Question: All,
I am trying to dynamically generate a list of checkboxes and textboxes associated with each other.
On the client side I want to dynamically enable the text boxes when the corresponding checkbox is selected.
C# code to generate the checkboxes and text boxes
'''
foreach (DataRow row in AccountsDS.Tables["Table"].Rows)
{
CheckBox c1 = new CheckBox();
c1.ID = "chk" + row["Num"];
c1.Text = row["Num"].ToString();
c1.CssClass = "AccountSelectBox";
c1.ClientIDMode = System.Web.UI.ClientIDMode.Static;
TextBox t1 = new TextBox();
t1.ID = "txt" + row["Num"];
t1.CssClass = "AccountAmountBox";
t1.Enabled = false;
t1.Width = new Unit("50px");
t1.ClientIDMode = System.Web.UI.ClientIDMode.Static;
TableRow tr = new TableRow();
TableCell tc1 = new TableCell();
TableCell tc2 = new TableCell();
TableCell tc3 = new TableCell();
TableCell tc4 = new TableCell();
TableCell tc5 = new TableCell();
tc1.Controls.Add(c1);
tc2.Controls.Add(t1);
tc3.Text = row["Num"].ToString();
tc4.Text = row["Num1"].ToString();
tc5.Text = row["Num2"].ToString();
tr.Cells.Add(tc1);
tr.Cells.Add(tc3);
tr.Cells.Add(tc4);
tr.Cells.Add(tc5);
tr.Cells.Add(tc2);
AccountsTable.Rows.Add(tr);
}
'''
Client Side script to enable textboxes
'''
$(document).ready(function () {
$(".AccountSelectBox").change(function () {
var index = 0;
$(".AccountSelectBox").each(function () {
alert($(this).attr('checked'));
});
});
});
'''
The checked always gives me "false". Is this the right way to do it? I am trying to look for all the checked fields and use their ID to enable textboxes with the same ID. (both have different prefix making them unique)
Is there a better (or simpler) way to do this?
using $(this).attr('id') also gives me 'undefined'. And trying $(this).val gives a long text of HTML which seems completely irrelevant.
Dynamically Generated HTML
'''
<table id="ContentPlaceHolder1_AccountsTable" style="width:100%;margin-top:20px; text-align:center;">
<tr>
<td><span class="AccountSelectBox"><input id="chk7617537" type="checkbox" name="ctl00$ContentPlaceHolder1$chk7617537" /><label for="chk7617537"><PHONE></label></span></td><td><PHONE></td><td>03/22/2014</td><td></td><td><input name="ctl00$ContentPlaceHolder1$txt7617537" type="text" id="txt7617537" disabled="disabled" class="aspNetDisabled AccountAmountBox" style="width:50px;" /></td>
</tr><tr>
<td><span class="AccountSelectBox"><input id="chk7685249" type="checkbox" name="ctl00$ContentPlaceHolder1$chk7685249" /><label for="chk7685249"><PHONE></label></span></td><td><PHONE></td><td>04/23/2014</td><td></td><td><input name="ctl00$ContentPlaceHolder1$txt7685249" type="text" id="txt7685249" disabled="disabled" class="aspNetDisabled AccountAmountBox" style="width:50px;" /></td>
</tr><tr>
<td><span class="AccountSelectBox"><input id="chk27979714" type="checkbox" name="ctl00$ContentPlaceHolder1$chk27979714" /><label for="chk27979714">27979714</label></span></td><td>27979714</td><td>04/18/2014</td><td></td><td><input name="ctl00$ContentPlaceHolder1$txt27979714" type="text" id="txt27979714" disabled="disabled" class="aspNetDisabled AccountAmountBox" style="width:50px;" /></td>
</tr><tr>
<td><span class="AccountSelectBox"><input id="chk7701997" type="checkbox" name="ctl00$ContentPlaceHolder1$chk7701997" /><label for="chk7701997"><PHONE></label></span></td><td><PHONE></td><td>05/07/2014</td><td></td><td><input name="ctl00$ContentPlaceHolder1$txt7701997" type="text" id="txt7701997" disabled="disabled" class="aspNetDisabled AccountAmountBox" style="width:50px;" /></td>
</tr><tr>
<td><span class="AccountSelectBox"><input id="chk28183452" type="checkbox" name="ctl00$ContentPlaceHolder1$chk28183452" /><label for="chk28183452">28183452</label></span></td><td>28183452</td><td>05/07/2014</td><td></td><td><input name="ctl00$ContentPlaceHolder1$txt28183452" type="text" id="txt28183452" disabled="disabled" class="aspNetDisabled AccountAmountBox" style="width:50px;" /></td>
</tr>
</table>
'''
This is what I get when I use '$(this).val'

EDIT Reading from textbox
Tried
'''
$(".AccountAmountBox :input").blur(function () {
alert($(this).text);
});
$(".AccountAmountBox").blur(function () {
alert($(this).val);
});
'''
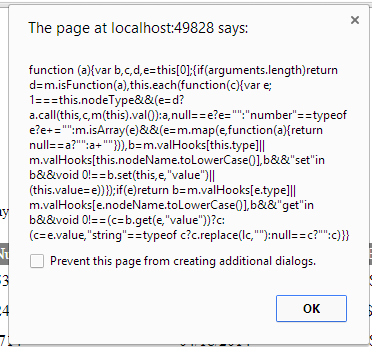
Answer: is the class of span you need to write this selector:
'''
$(".AccountSelectBox input:checkbox").change(function () {
alert(this.checked);
});
'''
'''
//enable/disable textbox of row on checkbox checked and unchecked
$(".AccountSelectBox input:checkbox").change(function () {
if (this.checked)
$(this).closest("tr").find('.AccountAmountBox').removeAttr("disabled");
else
$(this).closest("tr").find('.AccountAmountBox').prop("disabled", true);
});
//reads value when user leaves textbox
$('.AccountAmountBox').blur(function () {
alert($(this).val())
})
'''
<URL>